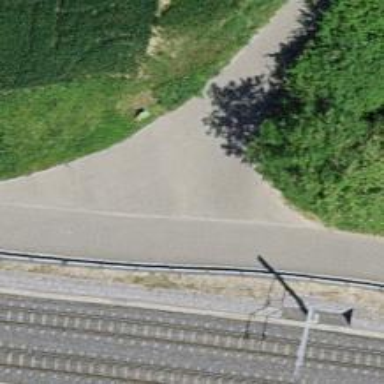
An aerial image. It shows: Well-maintained track road with designated cycleway.